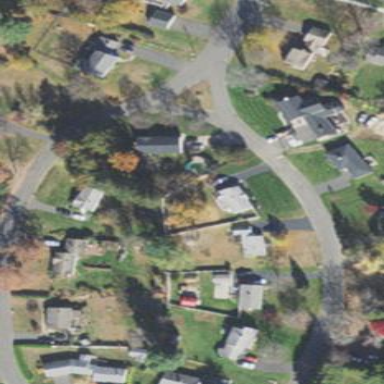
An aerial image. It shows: Residential road.